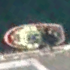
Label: civil